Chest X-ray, PA view. Patient: 59 years old, sex M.
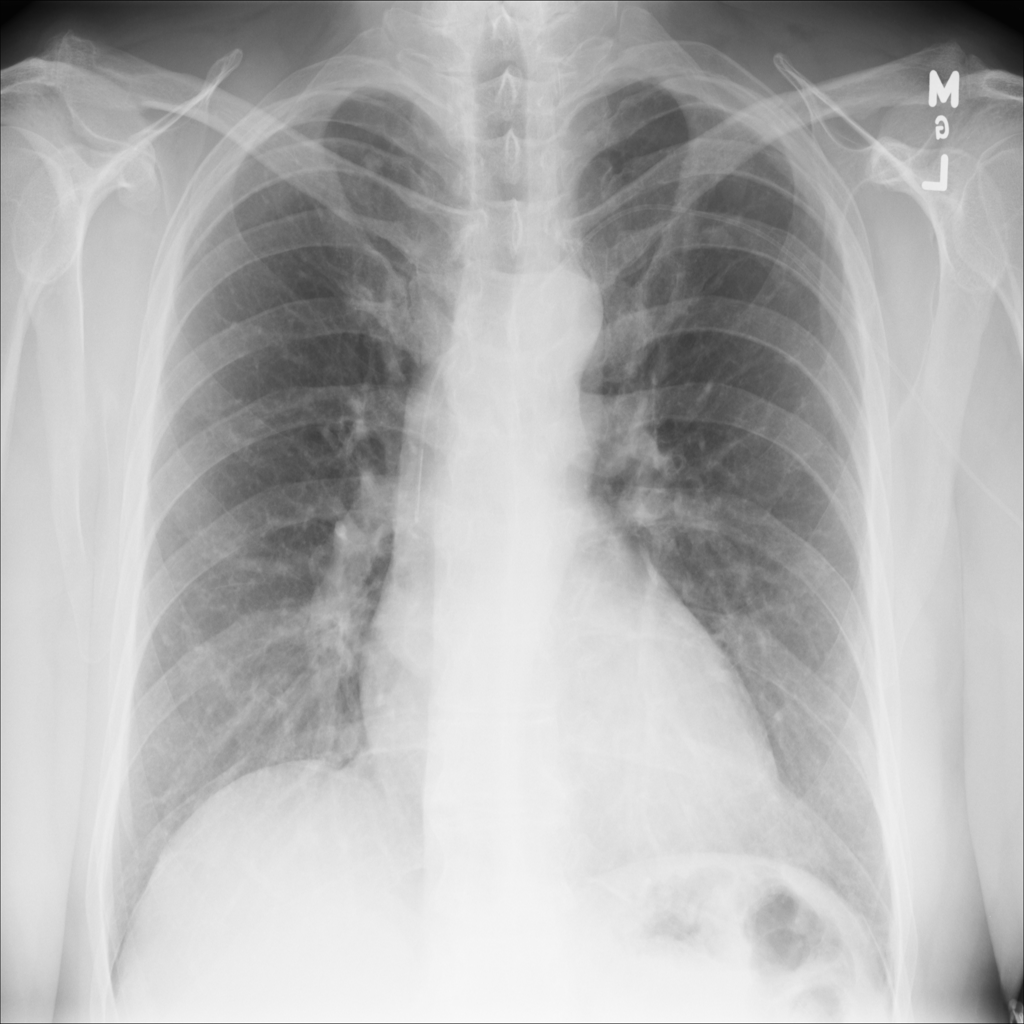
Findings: Cardiomegaly